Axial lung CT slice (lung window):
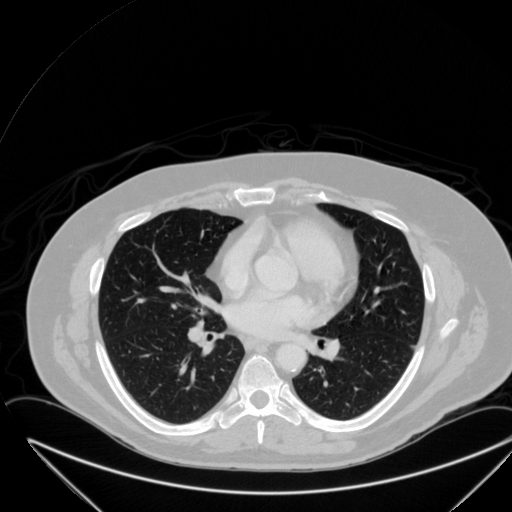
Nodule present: no